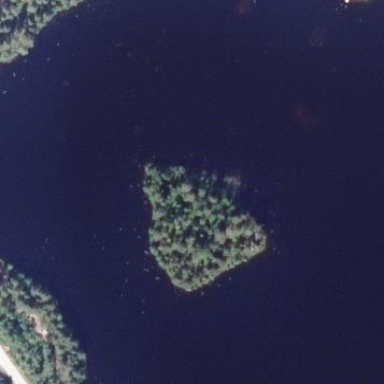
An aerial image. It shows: Island.